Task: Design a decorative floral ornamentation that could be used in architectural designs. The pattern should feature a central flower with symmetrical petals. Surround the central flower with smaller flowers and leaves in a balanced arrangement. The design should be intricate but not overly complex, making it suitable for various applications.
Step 1434:
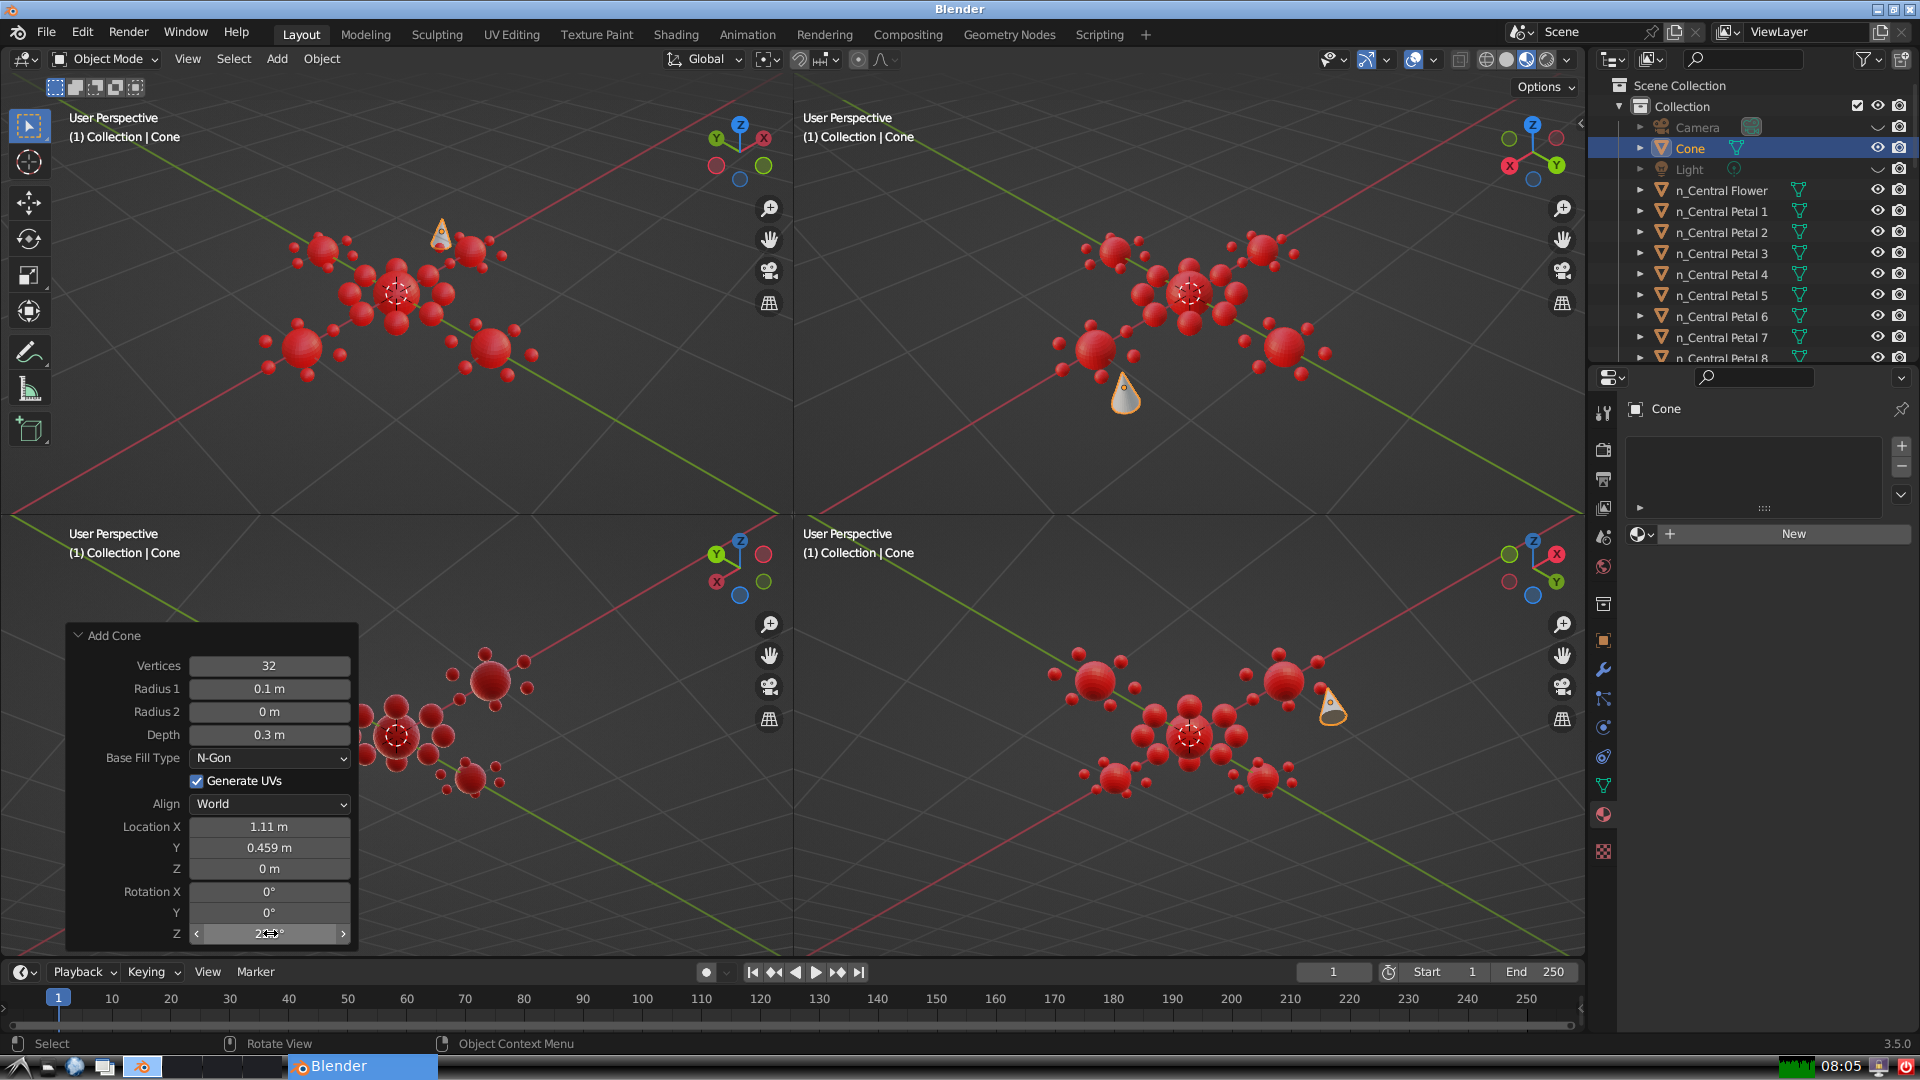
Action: {"mouse_move": [1608, 631]}